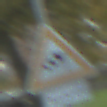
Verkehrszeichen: SeitenwindVonRechts
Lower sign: LaengeEinerStrecke6
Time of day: MorningAfternoon
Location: Outdoor (Urban)
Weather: PartlyCloudy
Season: NotSpecified
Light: Natural